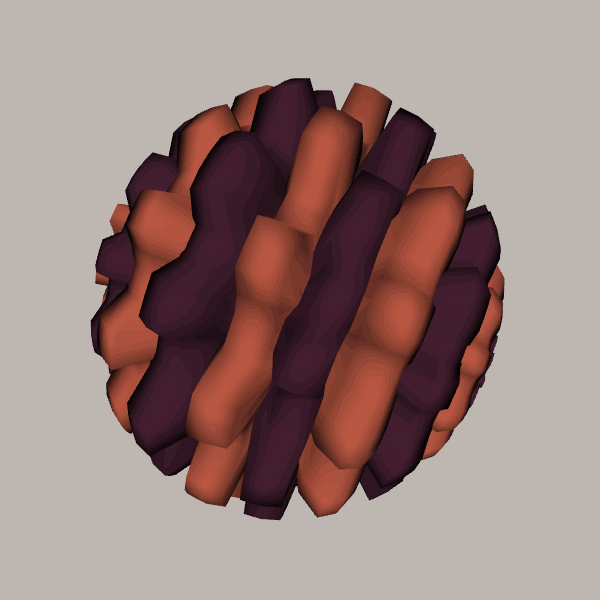
Background: light